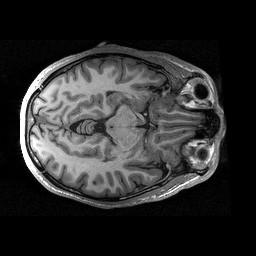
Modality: T1w
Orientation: coronal